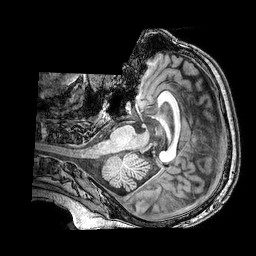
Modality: T1w
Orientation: axial
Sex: male
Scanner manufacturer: philips
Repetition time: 0.008213 s
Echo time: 0.00377 s